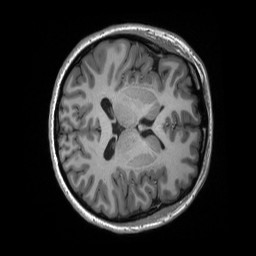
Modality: T1w
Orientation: axial
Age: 20
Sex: female
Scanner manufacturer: siemens
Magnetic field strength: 3 T
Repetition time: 2.3 s
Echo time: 0.00298 s